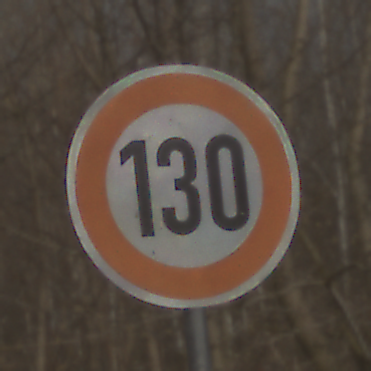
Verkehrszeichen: Geschwindigkeit130
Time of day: MorningAfternoon
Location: Outdoor (Nature)
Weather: PartlyCloudy
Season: Winter
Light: Natural